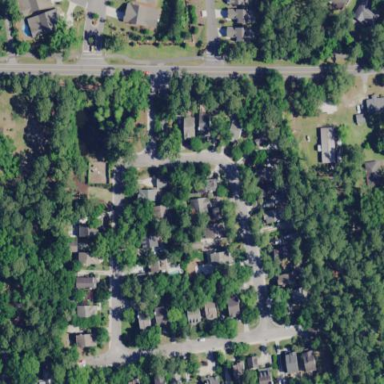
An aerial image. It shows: Residential area within subdivision.